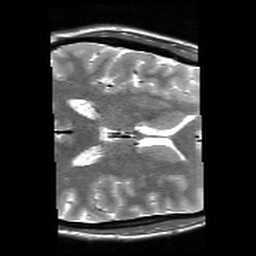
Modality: T2w
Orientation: axial
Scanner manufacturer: siemens
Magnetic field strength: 3 T
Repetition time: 9.86 s
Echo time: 0.05 s